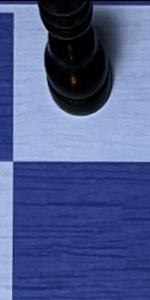
Label: Empty